九年级 · 解析几何
如图, 点 $A 、 B 、 C$ 为抛物线 $y=x^{2}+b x+c$ 与坐标轴交点, $O A=3, O B=1$.

(1)求此抛物线的解析式:

(2)在对称轴上找一点 $P$, 使 $\triangle B C P$ 的周长最小, 则此时点 $P$ 坐标为,$\triangle B C P$ 的周长为.

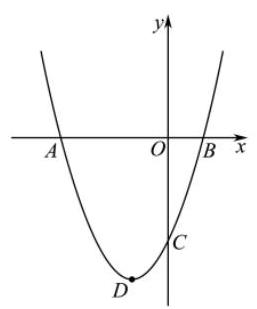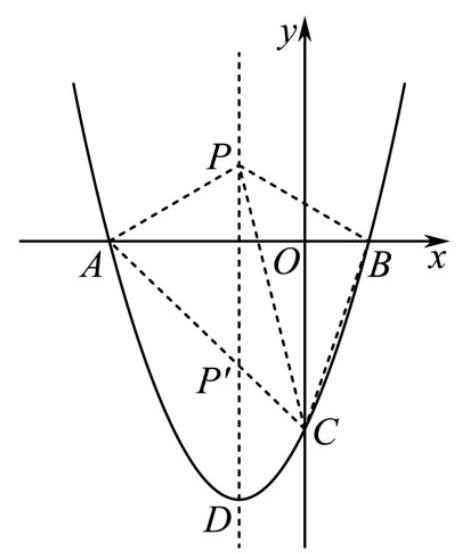
答案:  (1) $y=x^{2}+2 x-3$

(2) $P(-1,-2), \sqrt{10}+3 \sqrt{2}$

解析: (1) 求出点 $A$ 和点 $B$ 的坐标, 代入拋物线解析式, 根据待定系数法求出此函数的关系式即可;

(2) 先求出 $A$ 点坐标, 然后根据拋物线的对称性得到 $A P=B P$, 则 $P B+P C$ 的最小值即为 $P A+P C$ 的最小值, 此时 $P A+P C+B C$ 最小, 即 $\triangle B C P$ 的周长最小, 故当 $P 、 A 、 C$ 三点共线时, $\triangle B C P$ 的周长最小, 即 $P$ 在 $P^{\prime}$ 所在的位置, 求出直线 $A C$ 的解析式, 即可求出 $P$ 点坐标, 进而可求出 $\triangle B C P$ 的周长;

【详解】(1) 解: (1) $\because O A=3, O B=1$,

$\therefore A(-3,0), B(1,0)$.

设: 抛物线解析式为 $y=x^{2}+b x+c$ 经过 $A(-3,0), B(1,0)$,

$\left\{\begin{array}{c}0=9-3 b+c \\ 0=1+b+c\end{array}\right.$,

解得 $\left\{\begin{array}{c}b=2 \\ c=-3\end{array}\right.$

$\therefore$ 拋物线解析式为 $y=x^{2}+2 x-3$

(2) 如图, 连接 $A P, B P, A C, A C$ 与抛物线对称轴交于点 $P^{\prime}$,

图2

$\because$ 抛物线的解析式为: $y=x^{2}+2 x-3$,

$\therefore$ 拋物线的对称轴为直线 $x=-1, C(0,-3)$,

$\because B$ 是抛物线与 $x$ 轴的另一个交点, $A(-3,0)$,
$\therefore B(1,0)$,

$\therefore B C=\sqrt{O B^{2}+O C^{2}}=\sqrt{1^{2}+3^{2}}=\sqrt{10}$,

$\because$ 点 $A, B$ 关于抛物线对称轴对称,

$\therefore A P=B P$,

$\therefore P B+P C$ 的最小值即为 $P A+P C$ 的最小值, 此时 $P A+P C+B C$ 最小, 即 $\triangle B C P$ 的周长最小,

$\therefore$ 当 $P 、 A 、 C$ 三点共线时, $\triangle B C P$ 的周长最小, 即 $P$ 在 $P^{\prime}$ 所在的位置,

设直线 $A C$ 的解析式为 $y=k x+b_{1}$,

$\therefore\left\{\begin{array}{c}-3 k+b_{1}=0 \\ b_{1}=-3\end{array}\right.$,

解得: $\left\{\begin{array}{l}k=-1 \\ b_{1}=-3\end{array}\right.$,

$\therefore$ 直线 $A C$ 的解析式为: $y=-x-3$,

$\therefore$ 当 $x=-1$ 时, $y=-2$,

$\therefore$ 点 $P$ 的坐标为 $(-1,-2)$.

$\because$ 当 $x=0$ 时, $y=x^{2}+2 x-3=-3$,

$\therefore O C=3$

$\therefore O A=3, O B=1$,

$\therefore A C=\sqrt{3^{2}+3^{2}}=3 \sqrt{2}, \quad B C=\sqrt{1^{2}+3^{2}}=\sqrt{10}$,

$\therefore \triangle B C P$ 的周长为: $P^{\prime} B+P^{\prime} C+B C=A C+B C=3 \sqrt{2}+\sqrt{10}$.

故答案为: $P(-1,-2), \sqrt{10}+3 \sqrt{2}$.

【点睛】本题考查了二次函数的图象与性质、待定系数法、轴对称最短问题、勾股定理等知识, 解题的关键是学会利用对称解决最短问题.